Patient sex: M
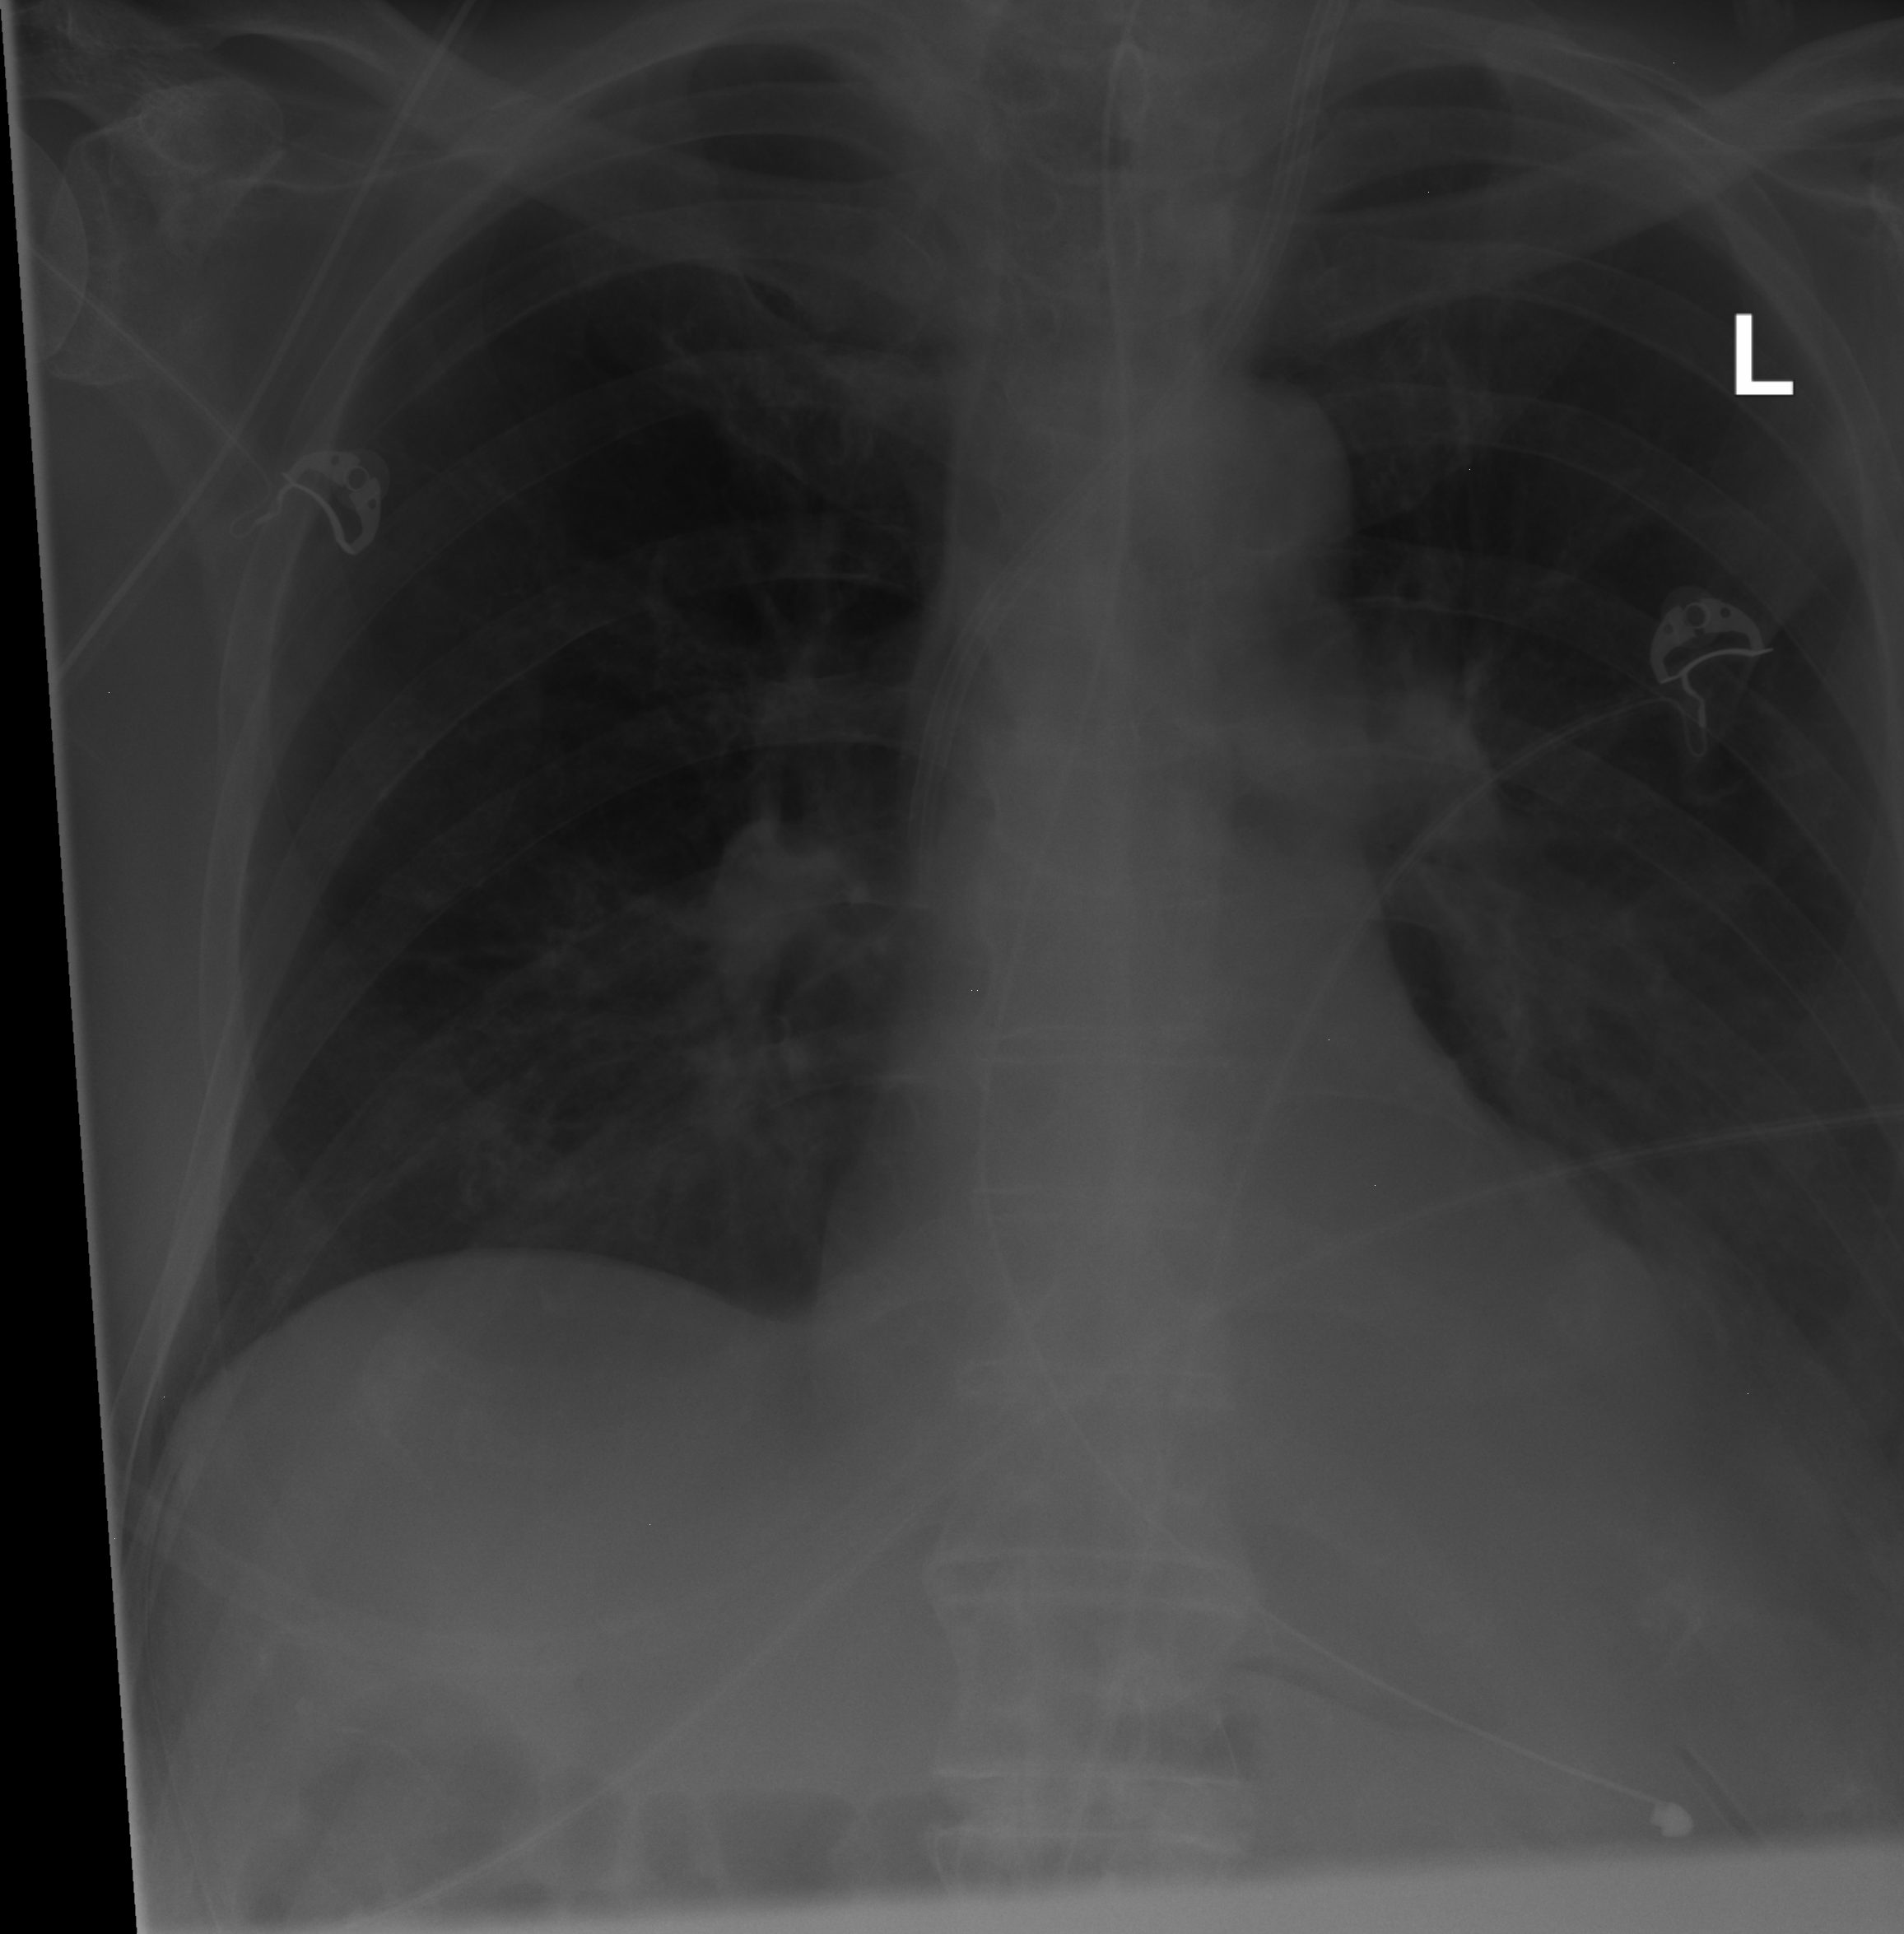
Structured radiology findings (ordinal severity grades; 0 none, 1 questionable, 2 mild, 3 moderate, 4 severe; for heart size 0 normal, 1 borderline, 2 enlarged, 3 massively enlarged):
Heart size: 0
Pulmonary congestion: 0
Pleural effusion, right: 0
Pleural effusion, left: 1
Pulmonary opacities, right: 0
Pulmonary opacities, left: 1
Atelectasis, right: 0
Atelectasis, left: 1